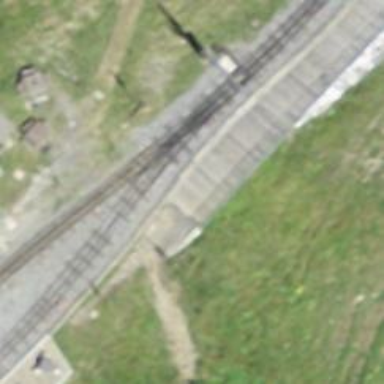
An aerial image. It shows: Railway crossing.